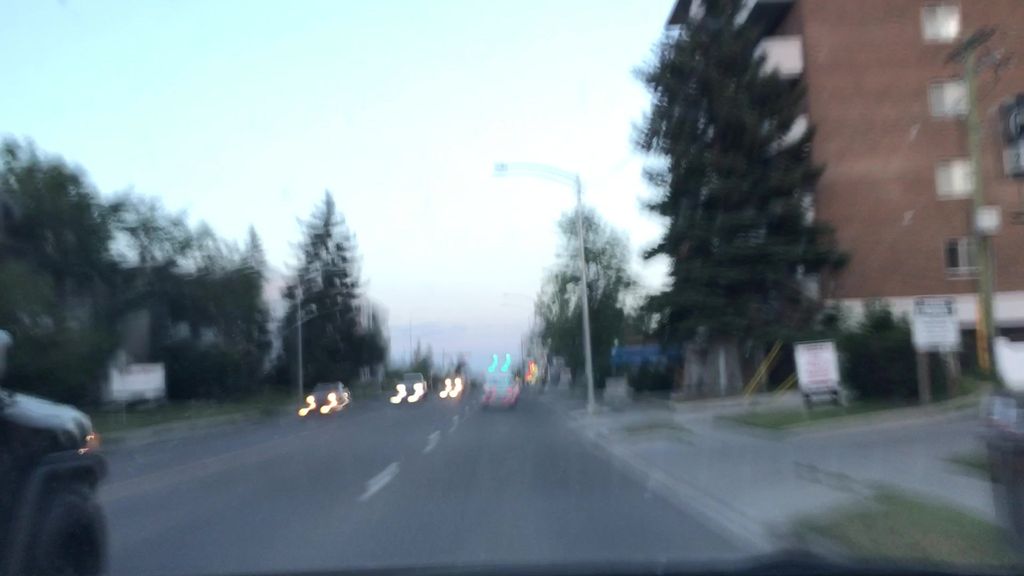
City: calgary